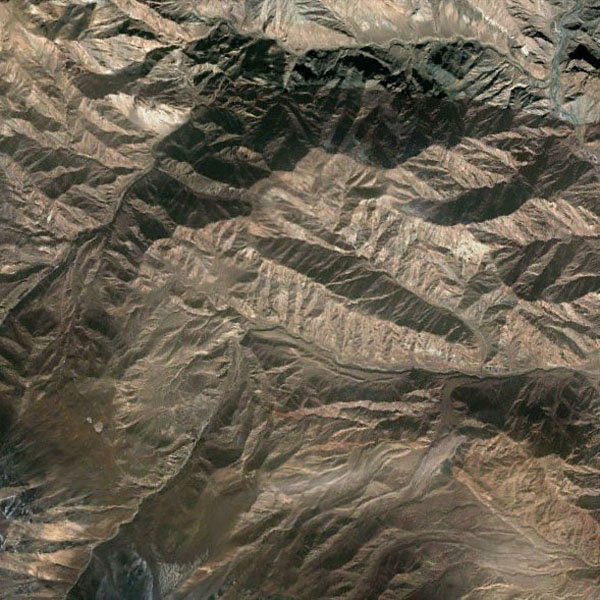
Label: Mountain